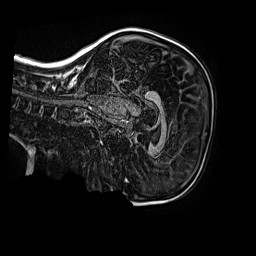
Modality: MP2RAGE
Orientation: sagittal
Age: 11
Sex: female
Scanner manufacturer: siemens
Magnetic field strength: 3 T
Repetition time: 4 s
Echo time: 0.00299 s